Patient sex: M
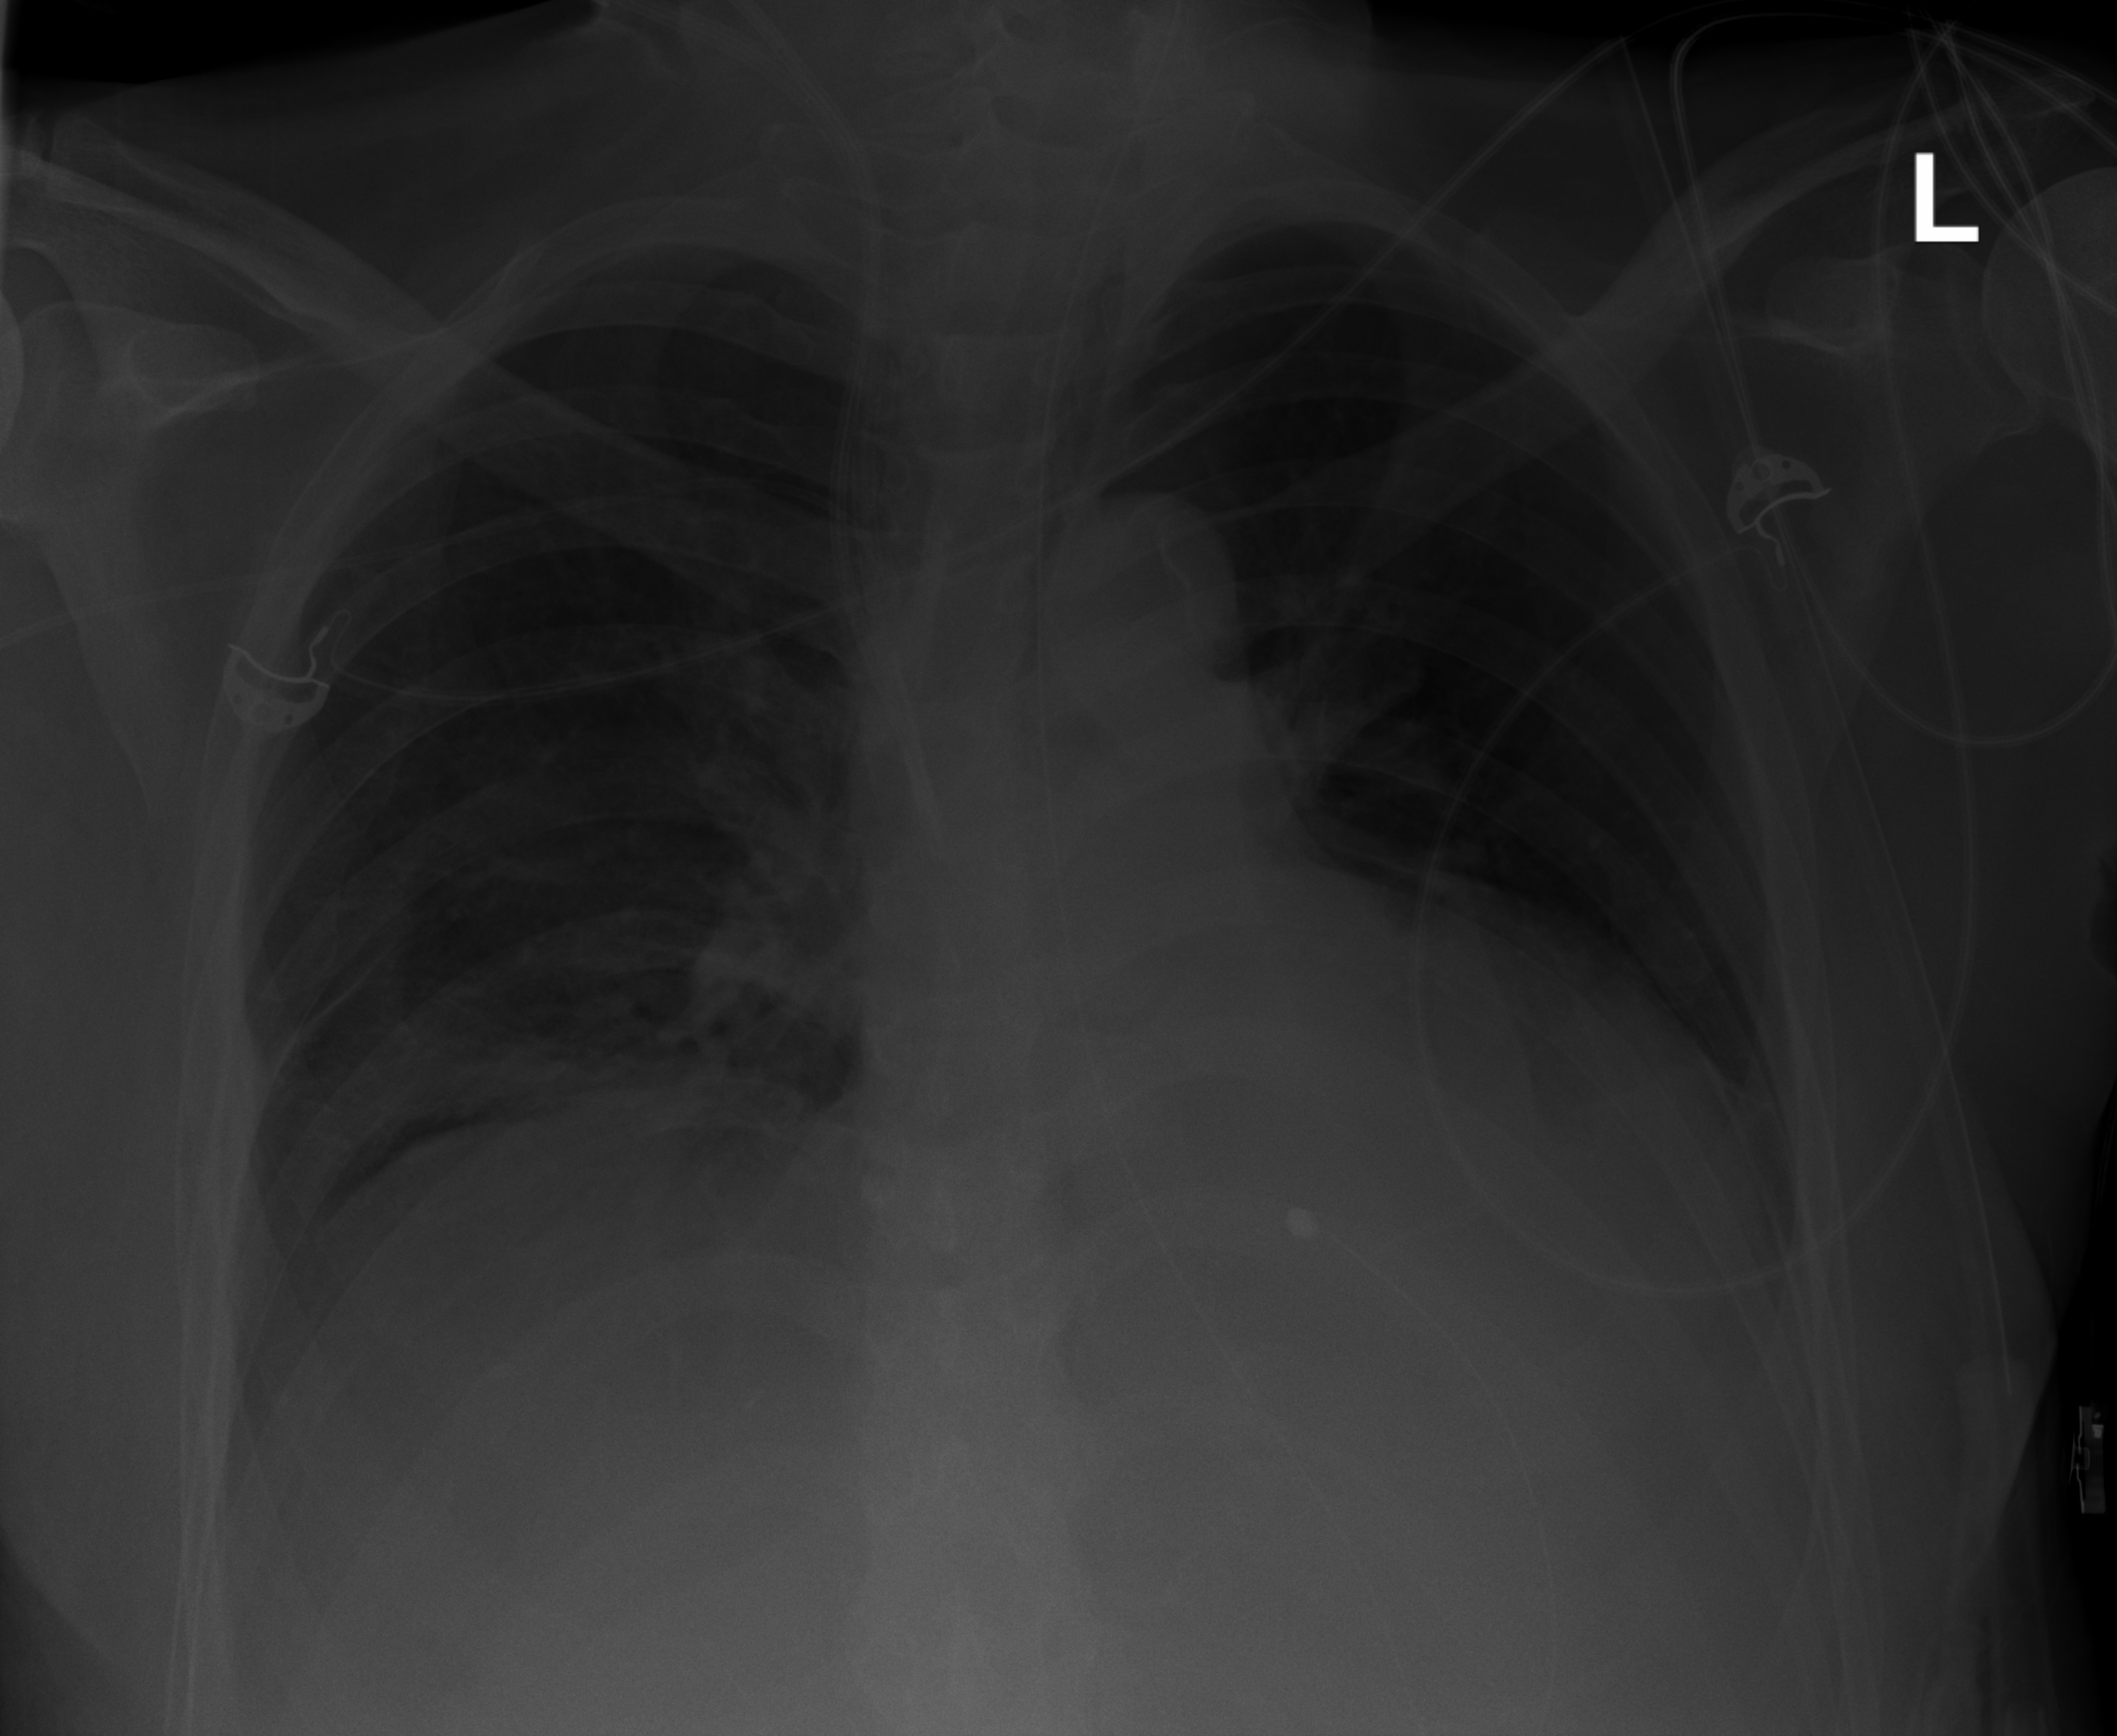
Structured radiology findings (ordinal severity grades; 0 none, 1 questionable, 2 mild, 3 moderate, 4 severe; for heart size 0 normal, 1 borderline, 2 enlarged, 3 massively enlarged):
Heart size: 2
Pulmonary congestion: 0
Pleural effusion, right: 2
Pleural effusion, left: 2
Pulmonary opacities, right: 0
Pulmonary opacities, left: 0
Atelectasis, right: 2
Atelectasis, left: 2